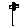
Label: flower